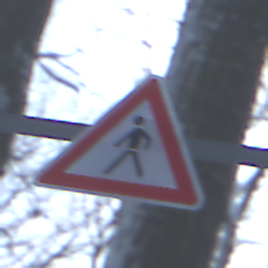
Verkehrszeichen: FussgaengerRechts
Umgebung: Outdoor, Nature
Tageszeit: MorningAfternoon
Wetter: Clear
Licht: Natural
Jahreszeit: Winter
Kontrast: LowContrast